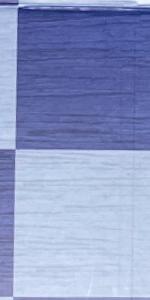
Label: Empty